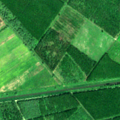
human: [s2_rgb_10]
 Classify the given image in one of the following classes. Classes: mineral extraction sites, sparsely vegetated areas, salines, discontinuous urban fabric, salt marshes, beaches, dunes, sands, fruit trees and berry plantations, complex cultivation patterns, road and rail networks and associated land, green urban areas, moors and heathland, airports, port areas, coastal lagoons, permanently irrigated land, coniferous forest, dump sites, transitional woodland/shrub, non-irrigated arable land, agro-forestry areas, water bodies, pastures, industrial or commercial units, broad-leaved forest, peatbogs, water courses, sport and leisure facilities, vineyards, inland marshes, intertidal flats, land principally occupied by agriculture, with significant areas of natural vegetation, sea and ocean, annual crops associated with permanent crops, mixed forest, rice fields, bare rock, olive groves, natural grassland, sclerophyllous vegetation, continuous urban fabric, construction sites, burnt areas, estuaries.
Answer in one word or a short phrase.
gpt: non-irrigated arable land, broad-leaved forest, transitional woodland/shrub, water courses